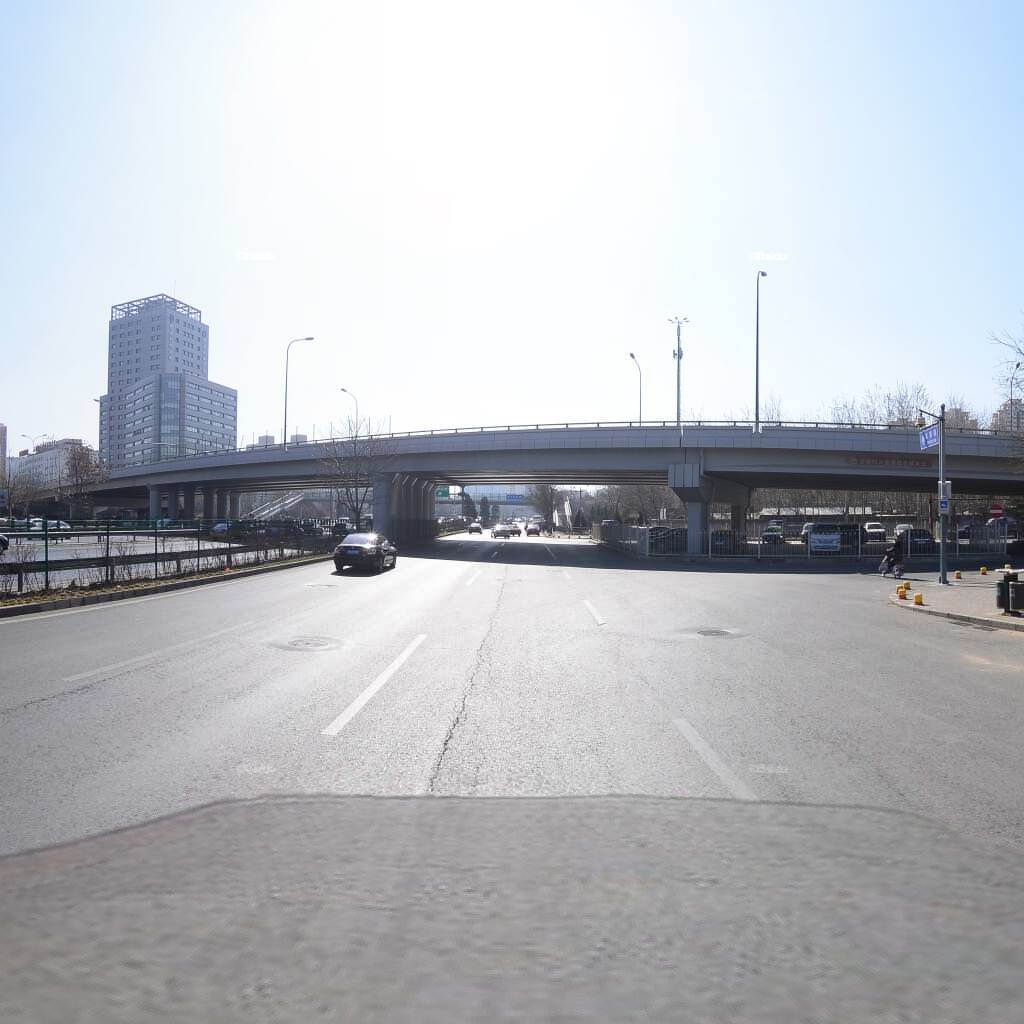
Region: Haidian
Road damage annotations: longitudinal crack, manhole cover, manhole cover, longitudinal crack, transverse crack